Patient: sex F, age 54
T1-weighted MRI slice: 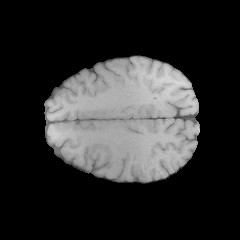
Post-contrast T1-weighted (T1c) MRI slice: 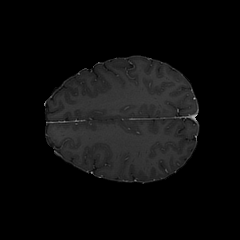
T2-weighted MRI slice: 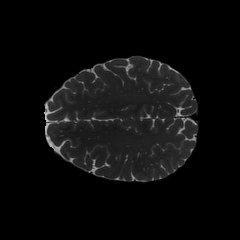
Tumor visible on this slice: no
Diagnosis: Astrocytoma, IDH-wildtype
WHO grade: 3